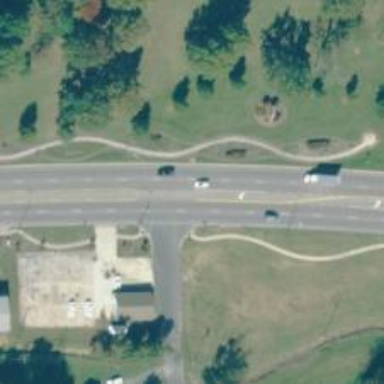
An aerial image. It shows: Asphalt trunk highway.